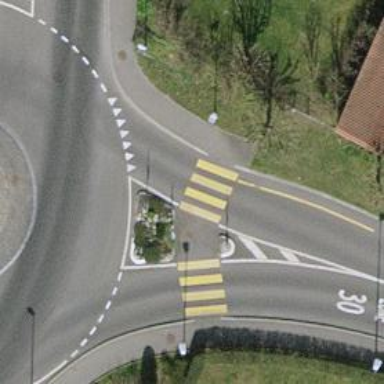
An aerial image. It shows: Zebra crossing on the road.